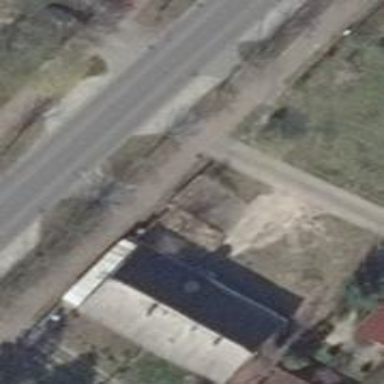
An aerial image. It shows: Driveway.